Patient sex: F
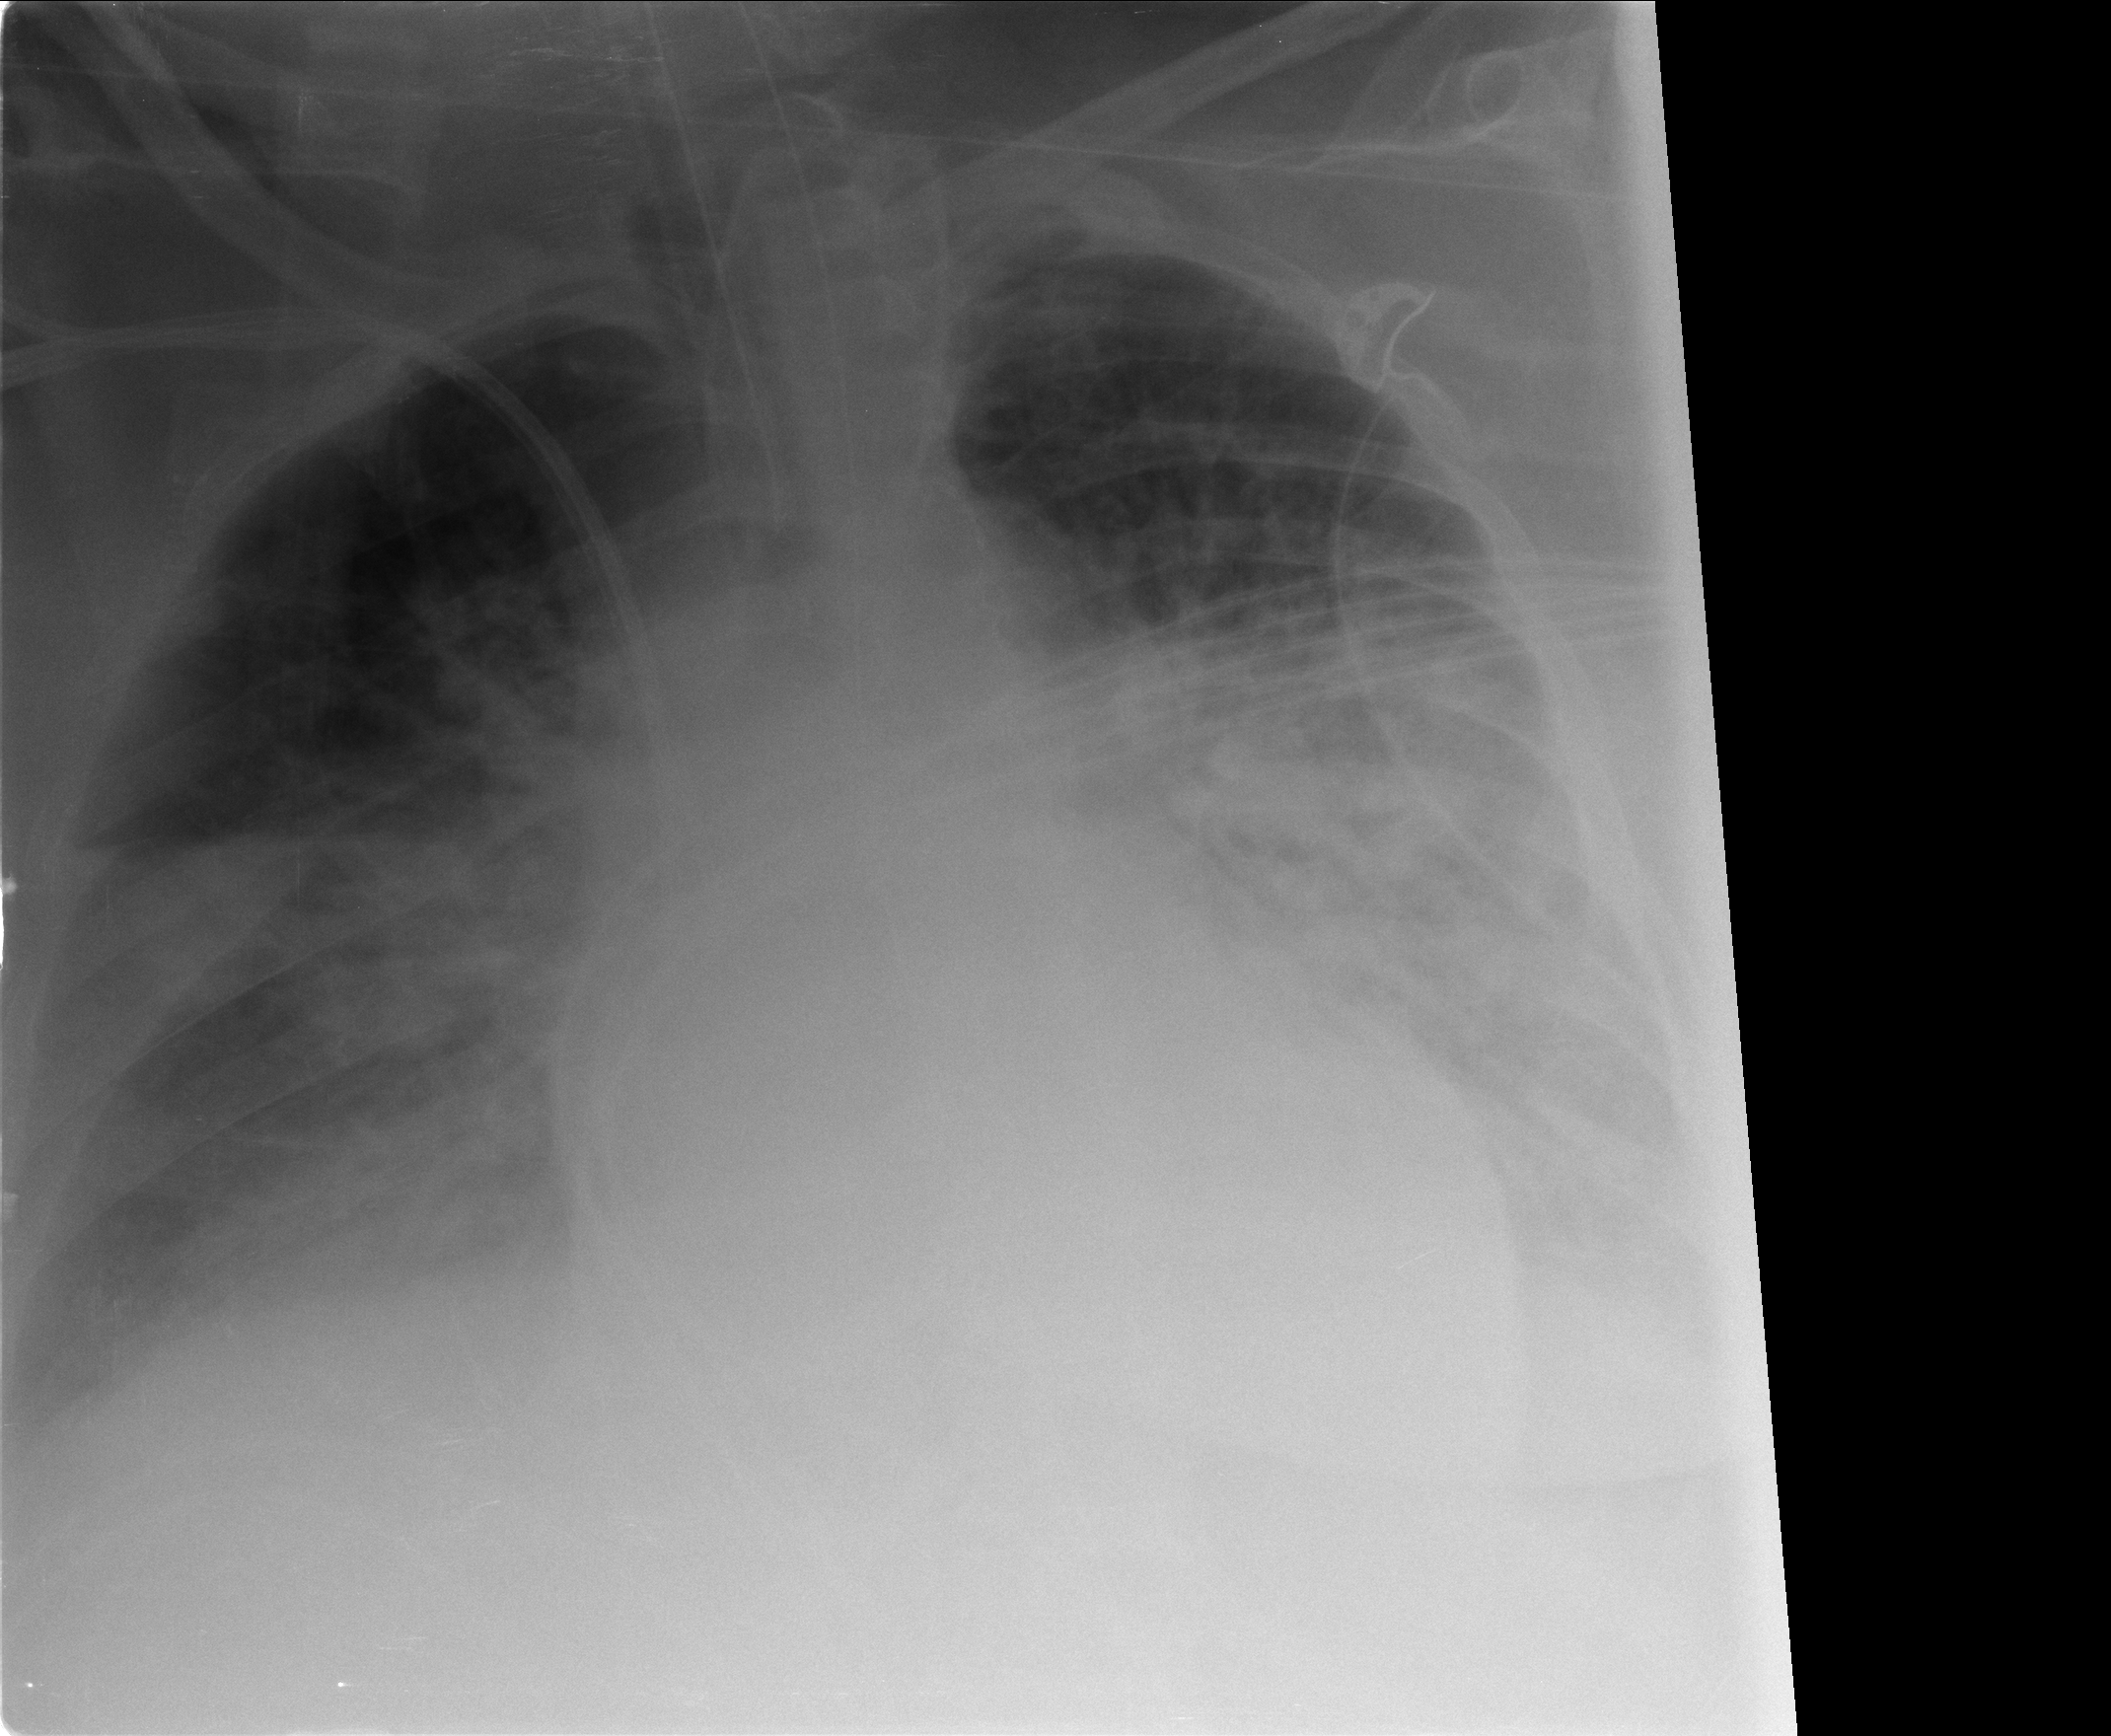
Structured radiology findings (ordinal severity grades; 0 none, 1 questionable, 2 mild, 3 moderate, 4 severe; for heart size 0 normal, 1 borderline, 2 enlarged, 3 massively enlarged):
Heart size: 2
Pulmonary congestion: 3
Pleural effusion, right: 2
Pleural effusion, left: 2
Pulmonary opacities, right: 3
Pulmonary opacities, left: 3
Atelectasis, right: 3
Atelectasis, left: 3